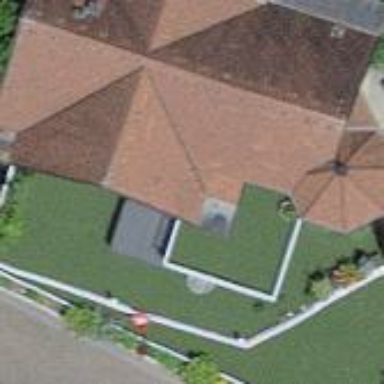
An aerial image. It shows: Gabled roof on residential building.